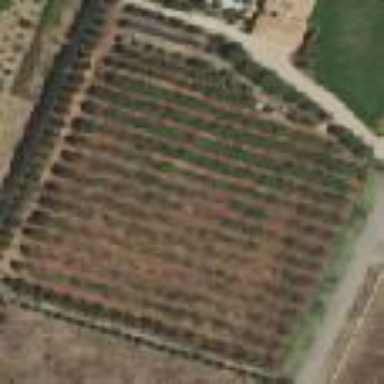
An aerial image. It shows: Orchard.